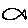
Label: fish